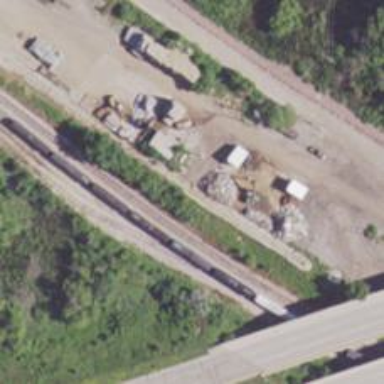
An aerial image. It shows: Railway spur service.